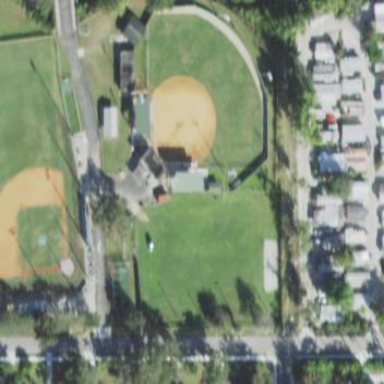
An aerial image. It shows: Softball pitch for leisure sports.